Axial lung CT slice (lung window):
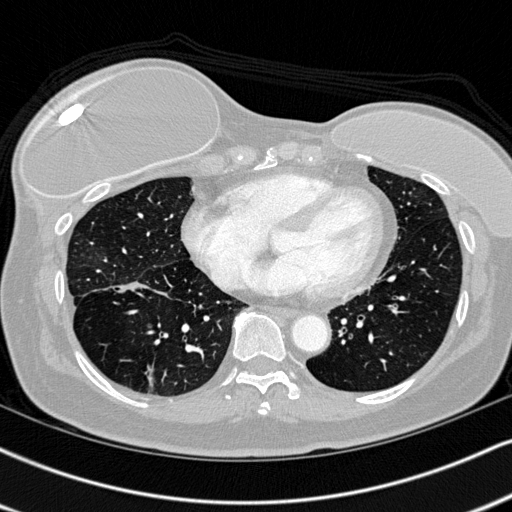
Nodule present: no